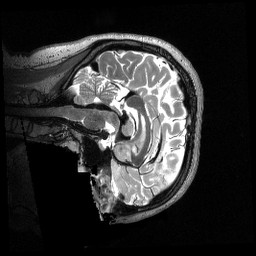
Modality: T2w
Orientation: sagittal
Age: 25
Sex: female
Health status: healthy
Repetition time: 3.2 s
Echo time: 0.563 s